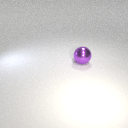
large purple metal sphere